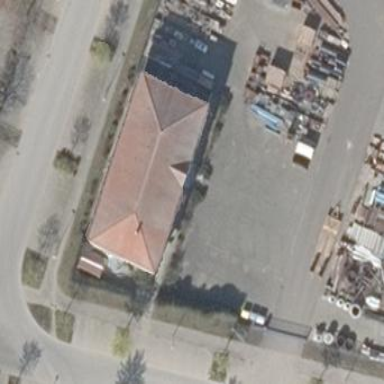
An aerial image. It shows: Industrial building.